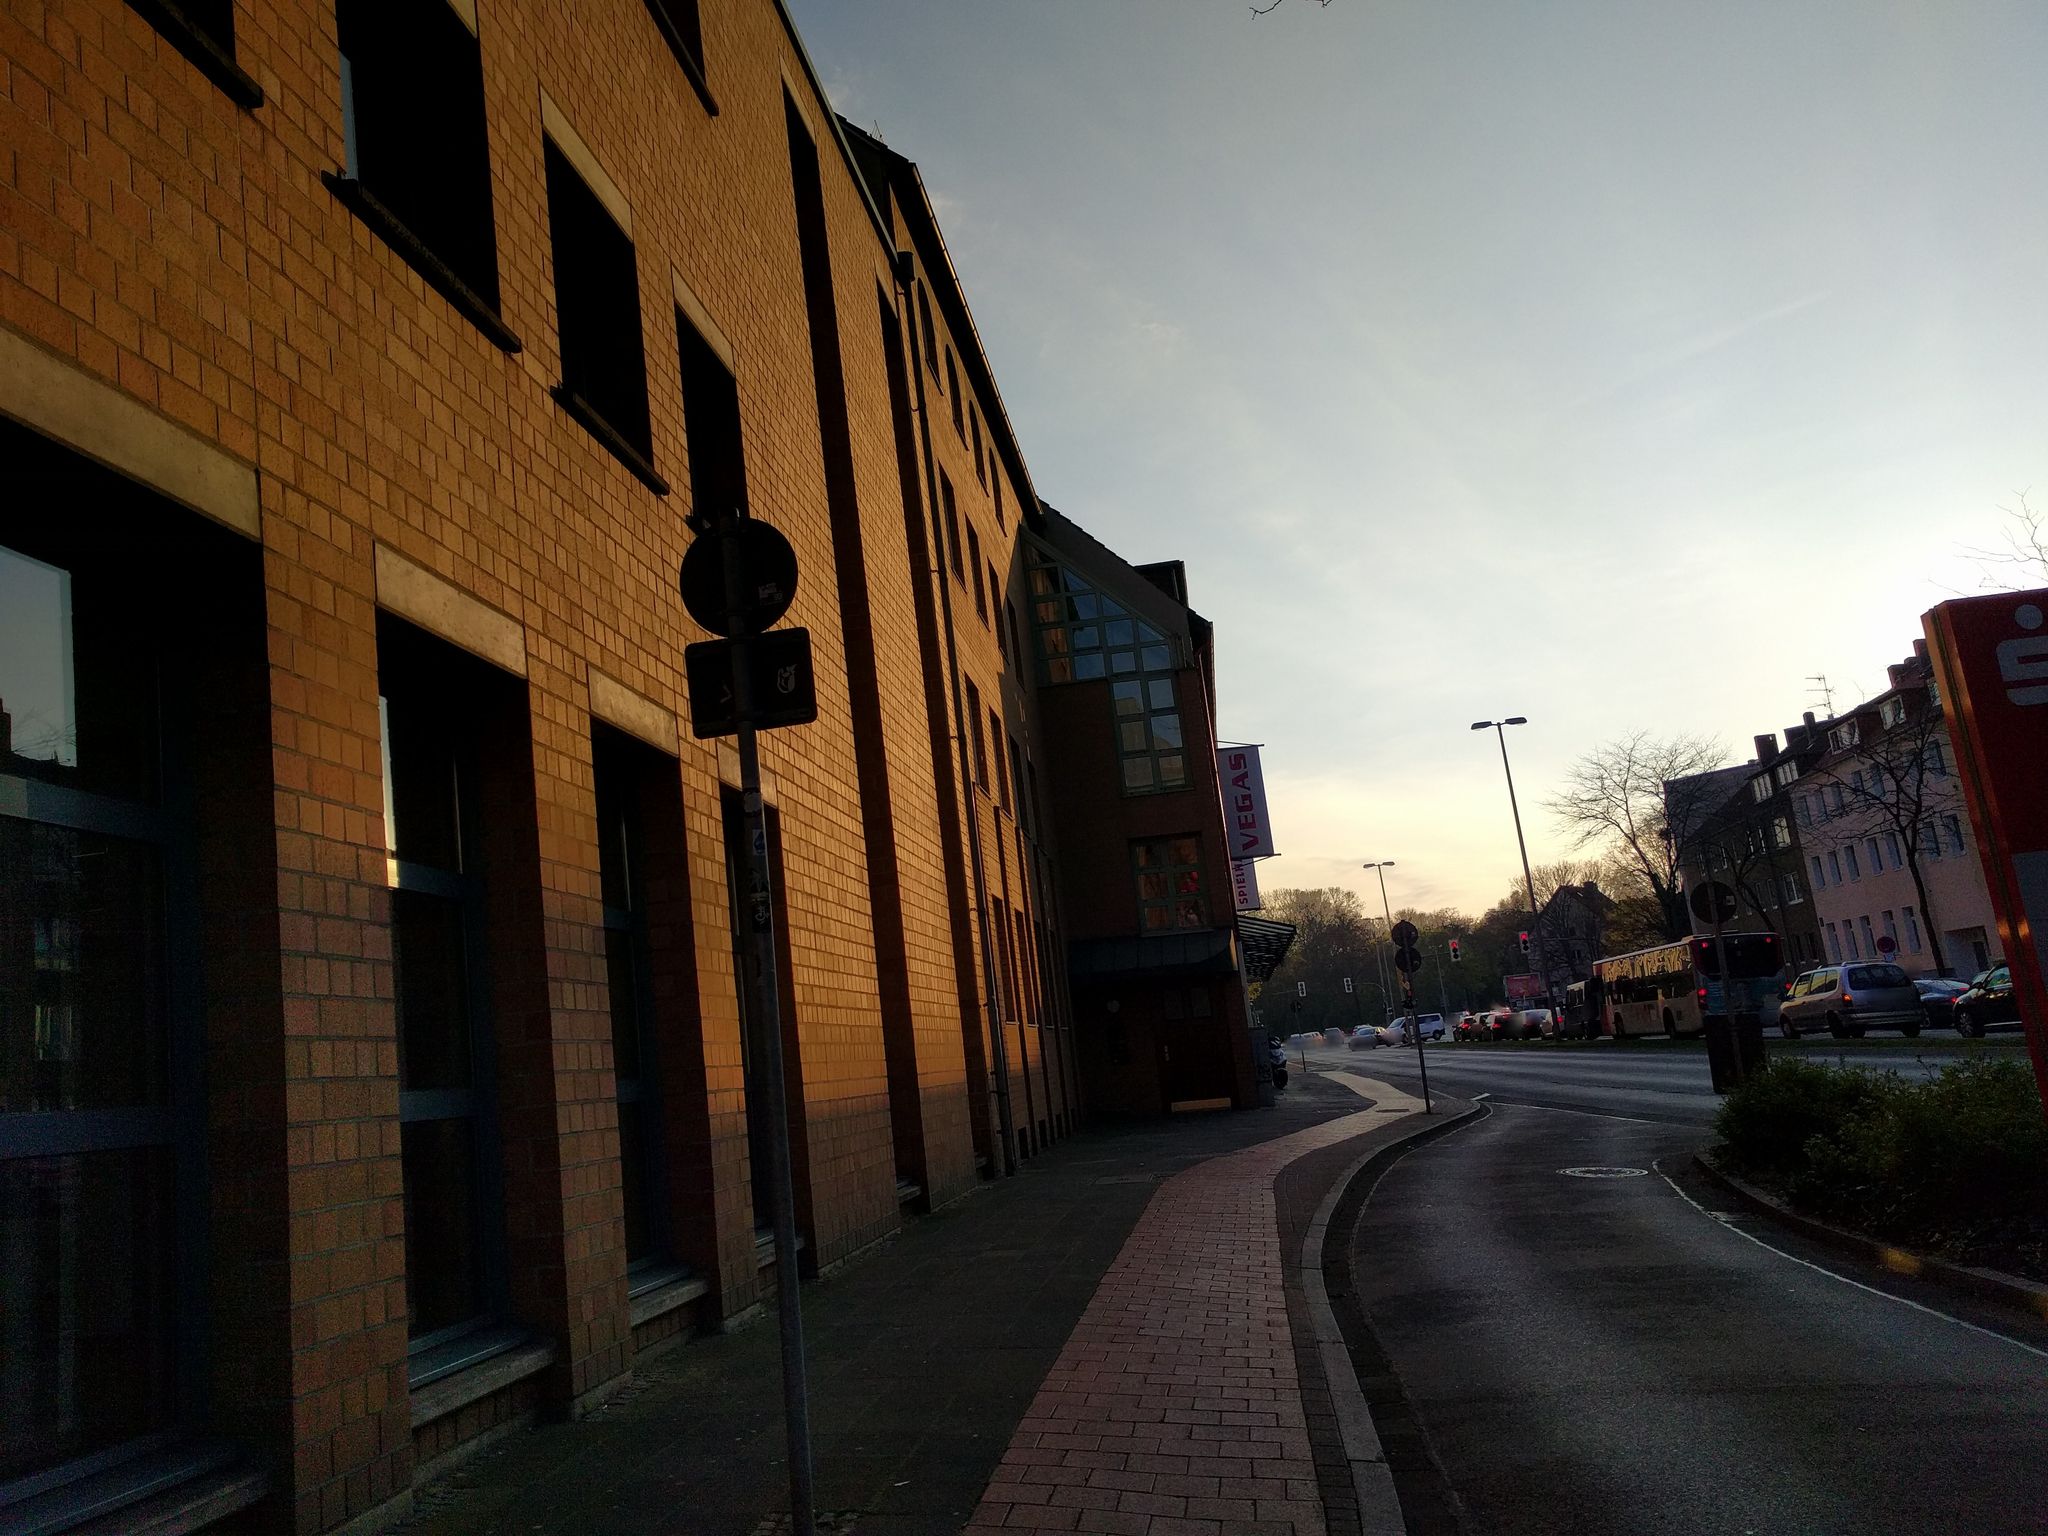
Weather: clear
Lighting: dusk/dawn
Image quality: good
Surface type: walking surface
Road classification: primary
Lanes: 2
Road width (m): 3
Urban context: urban centre
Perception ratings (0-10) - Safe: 0.51, Lively: 8.27, Beautiful: 7.2, Boring: 4.67, Depressing: 3.87, Wealthy: 5.92